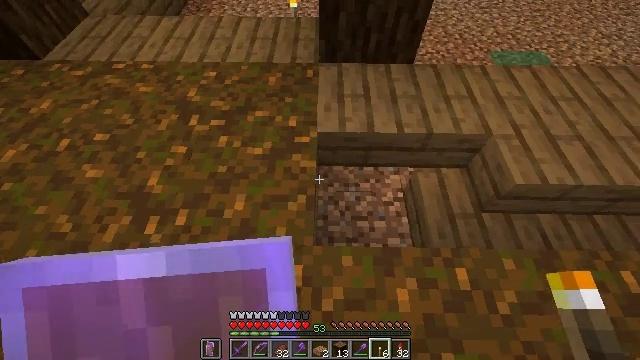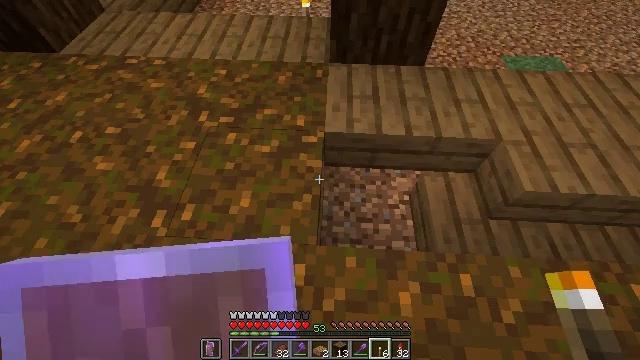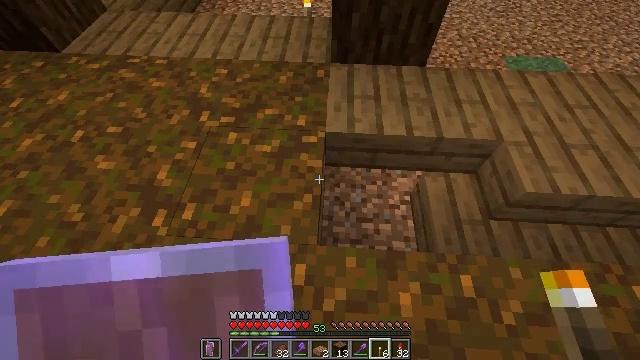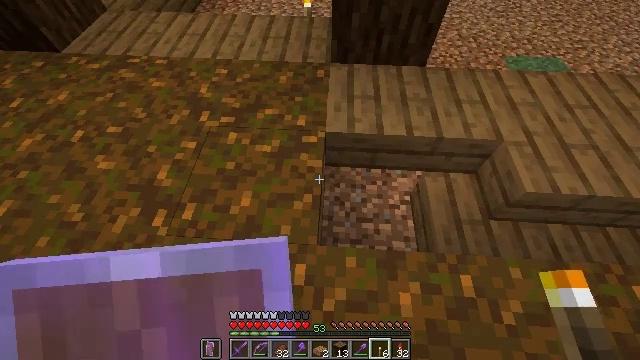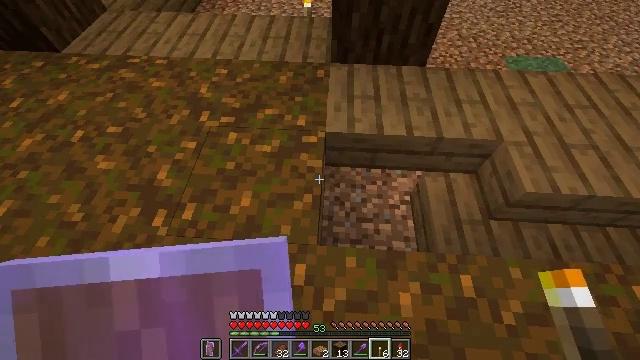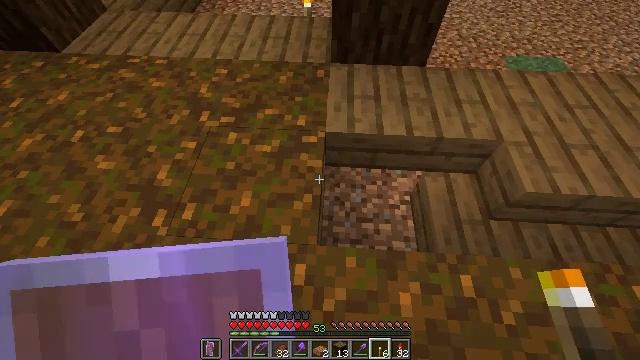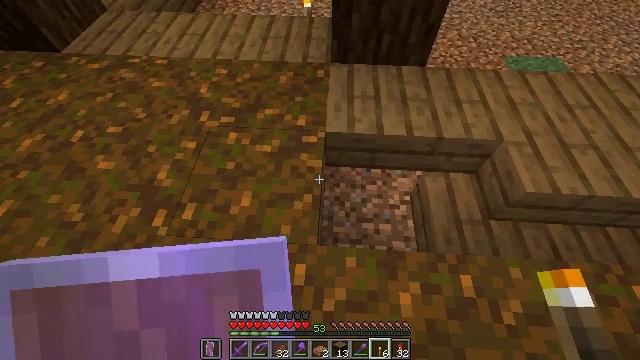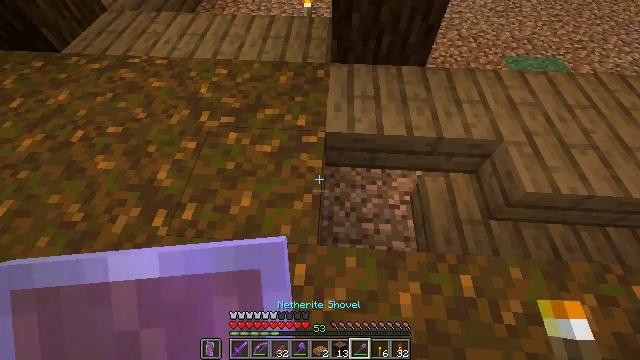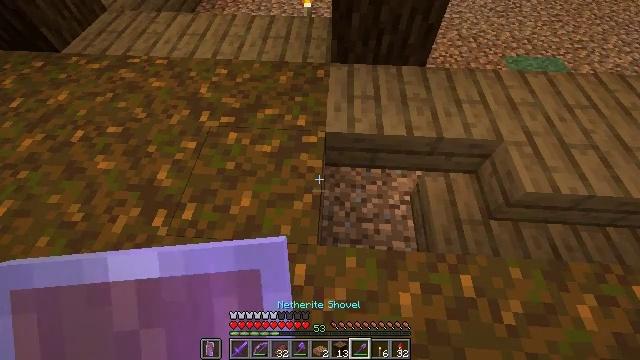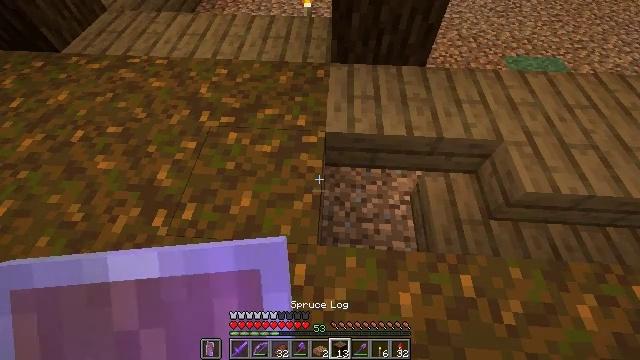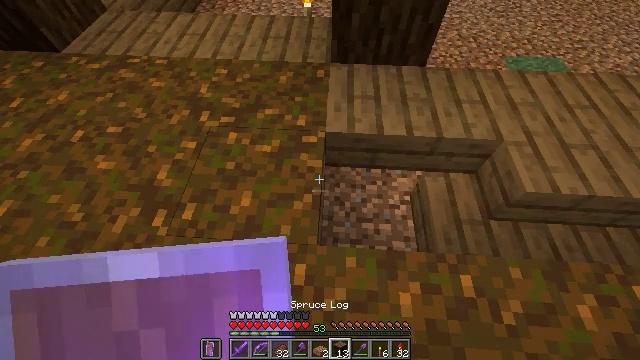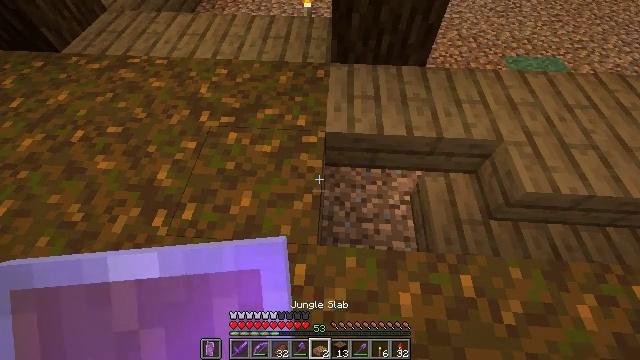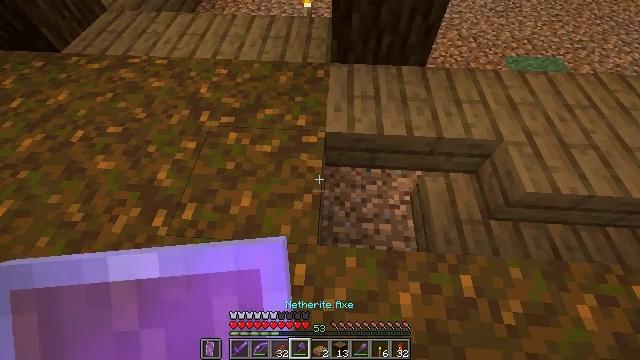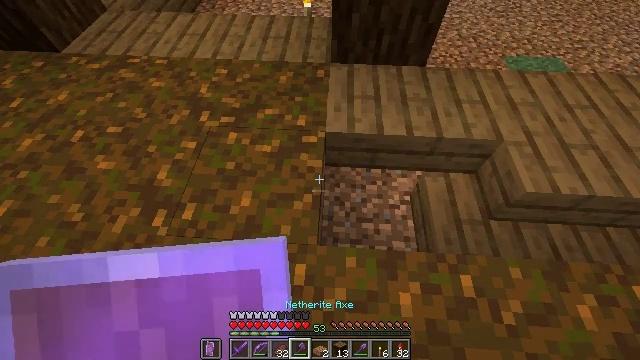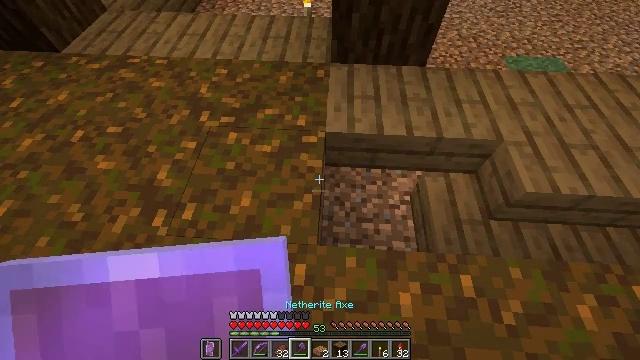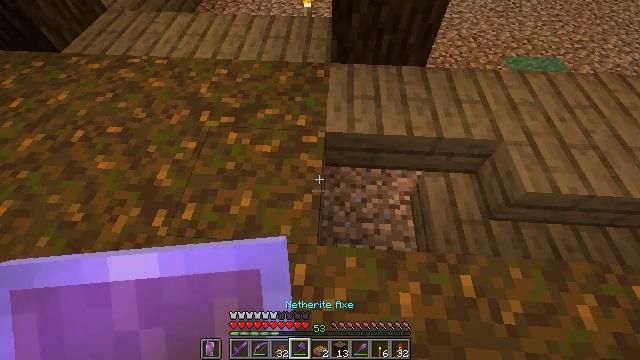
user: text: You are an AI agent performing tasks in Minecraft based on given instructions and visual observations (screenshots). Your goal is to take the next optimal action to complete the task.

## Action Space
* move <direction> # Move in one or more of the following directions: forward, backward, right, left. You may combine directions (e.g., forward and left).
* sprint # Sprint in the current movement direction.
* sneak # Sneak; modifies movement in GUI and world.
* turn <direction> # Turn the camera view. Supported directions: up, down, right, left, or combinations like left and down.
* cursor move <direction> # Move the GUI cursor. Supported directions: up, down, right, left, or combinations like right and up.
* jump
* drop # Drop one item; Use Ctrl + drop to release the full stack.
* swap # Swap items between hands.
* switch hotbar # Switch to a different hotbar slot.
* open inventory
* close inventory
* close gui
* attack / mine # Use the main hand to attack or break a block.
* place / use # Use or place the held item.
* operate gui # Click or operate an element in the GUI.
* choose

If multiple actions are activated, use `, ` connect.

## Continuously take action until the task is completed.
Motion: motion action
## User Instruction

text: Collect the podzol with your tools.
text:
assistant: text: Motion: turn left
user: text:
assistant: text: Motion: no_op
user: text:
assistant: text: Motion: no_op
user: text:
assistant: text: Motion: no_op
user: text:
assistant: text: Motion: no_op
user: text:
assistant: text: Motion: no_op
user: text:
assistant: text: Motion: no_op
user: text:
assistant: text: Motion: no_op
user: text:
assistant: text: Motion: no_op
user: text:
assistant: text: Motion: no_op
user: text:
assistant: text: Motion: no_op
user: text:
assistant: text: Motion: no_op
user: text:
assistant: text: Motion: no_op
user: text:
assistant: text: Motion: no_op
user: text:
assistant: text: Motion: no_op
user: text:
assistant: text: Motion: no_op
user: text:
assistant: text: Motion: no_op
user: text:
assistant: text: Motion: no_op
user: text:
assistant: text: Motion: no_op
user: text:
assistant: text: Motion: no_op
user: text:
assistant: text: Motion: no_op
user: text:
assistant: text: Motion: move right, turn left
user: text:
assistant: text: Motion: move right, turn left
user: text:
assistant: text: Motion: move right, turn left and up
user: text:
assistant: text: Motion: move right, turn left
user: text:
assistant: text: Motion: turn left
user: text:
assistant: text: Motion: turn left
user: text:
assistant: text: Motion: turn left
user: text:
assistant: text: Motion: turn left and up
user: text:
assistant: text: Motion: turn left and up